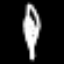
Label: leaf